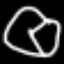
Label: clock